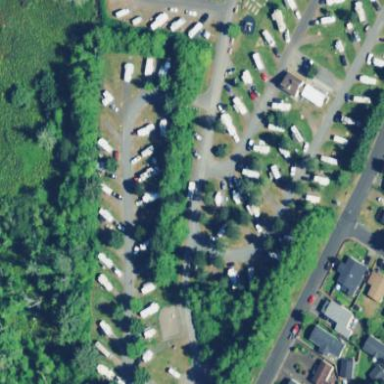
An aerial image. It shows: Caravan site for tourism.